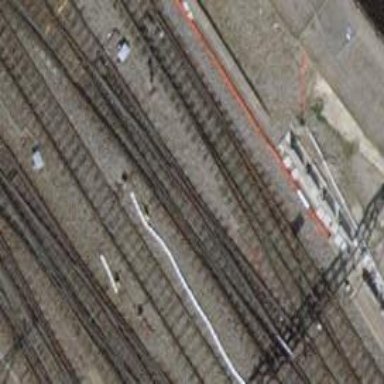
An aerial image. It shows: Single railway track with electrification through contact line.